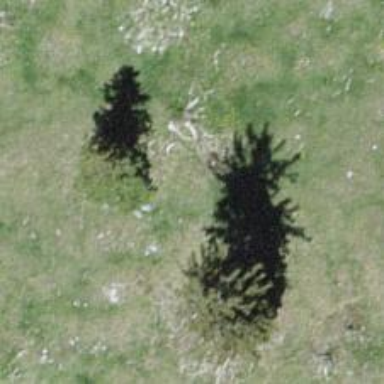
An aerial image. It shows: Needle-leaved tree in nature.